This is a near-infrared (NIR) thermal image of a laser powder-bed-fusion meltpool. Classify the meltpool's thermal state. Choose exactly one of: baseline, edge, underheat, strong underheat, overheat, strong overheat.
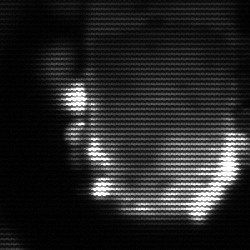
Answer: baseline